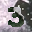
Label: 3